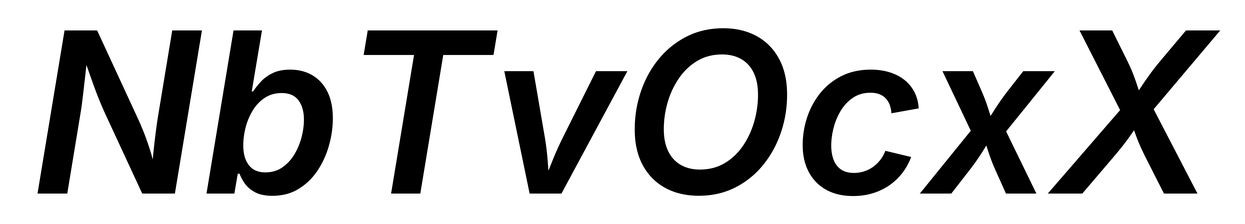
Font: Inter-Italic_SemiBold_Italic